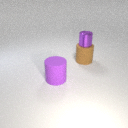
small purple metal cylinder above large brown rubber cylinder